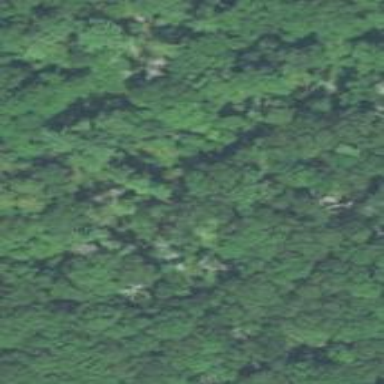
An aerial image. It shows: Mixed woodland area with various types of leaves.